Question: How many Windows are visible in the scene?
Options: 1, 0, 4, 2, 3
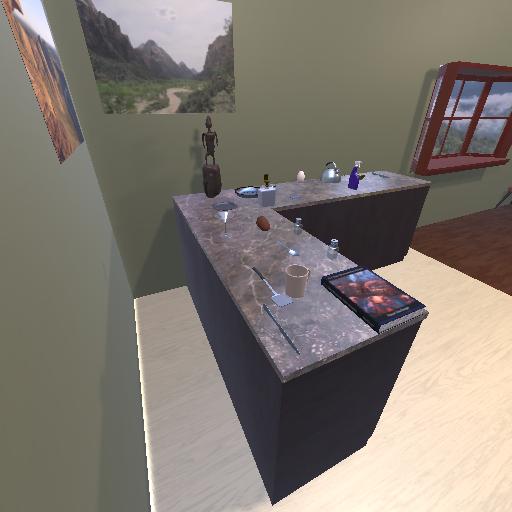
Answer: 1